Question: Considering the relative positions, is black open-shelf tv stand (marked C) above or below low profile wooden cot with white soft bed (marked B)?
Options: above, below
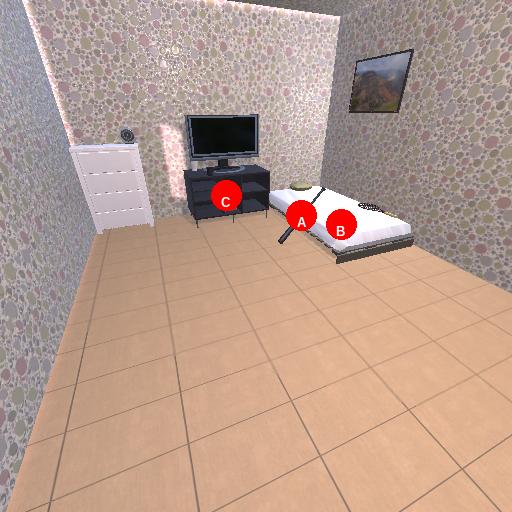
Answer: above